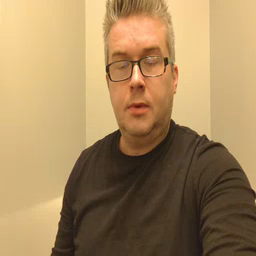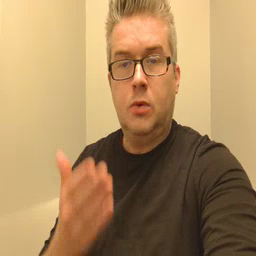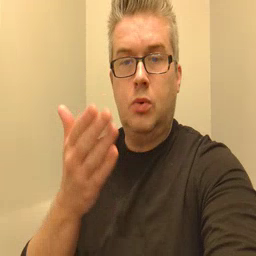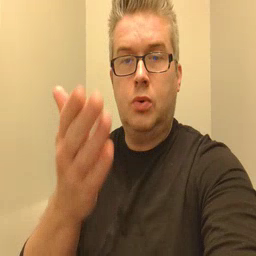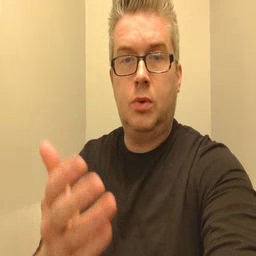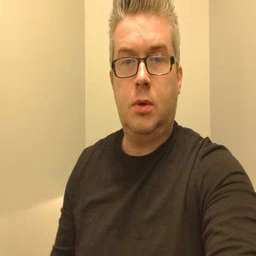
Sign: boat